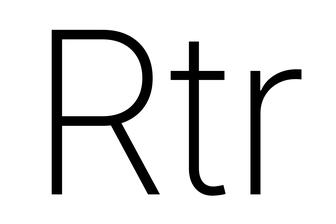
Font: Inter_ExtraLight